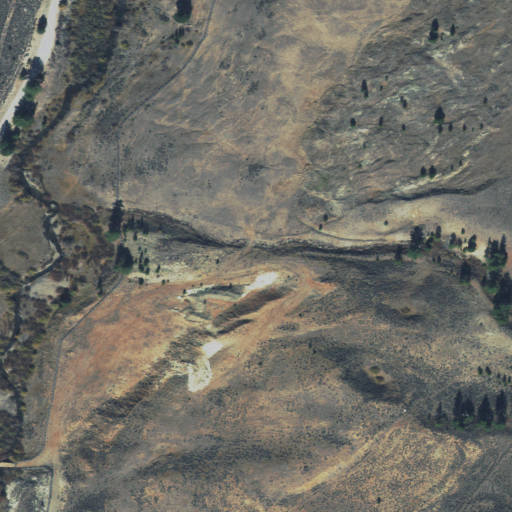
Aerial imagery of valley in Idaho named Sawmill Gulch containing shrub, grassland, and evergreen forest